五年级 · 立体几何学
下图是由棱长 1 厘米的小正方体摆成的立体图形, 这个立体图形的表面积是 $\qquad$平方厘米，再放上 $\qquad$块这样的小正方体就能摆成一个棱长为 3 厘米的大正方体。

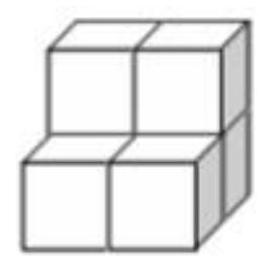
答案: 解 $22 ; 21$